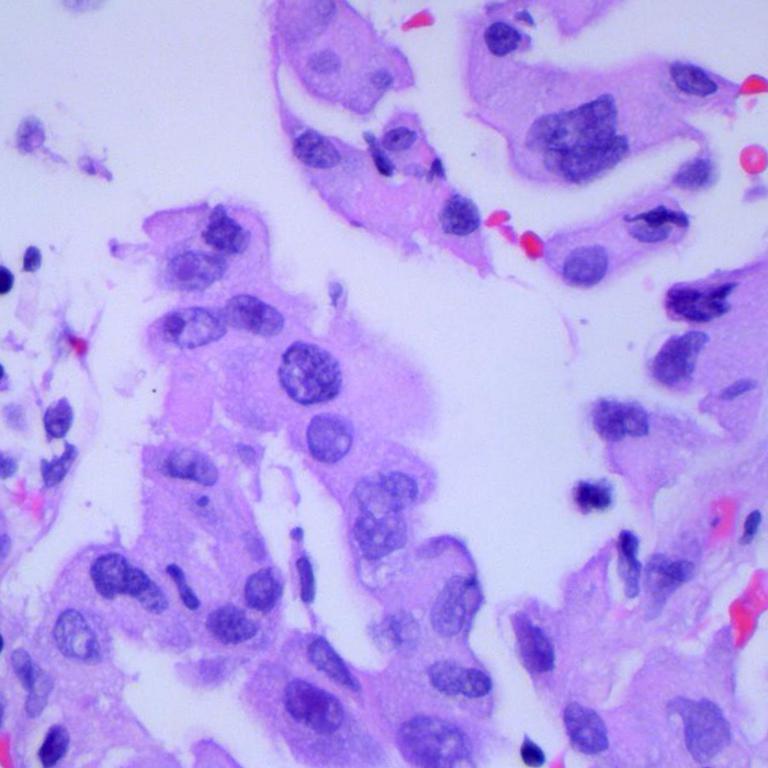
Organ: lung
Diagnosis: adenocarcinomas